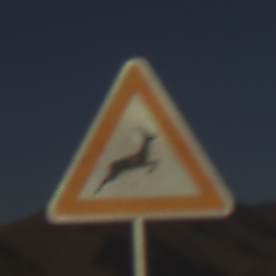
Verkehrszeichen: WildwechselLinks
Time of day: SunriseSunset
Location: Outdoor (Nature)
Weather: Clear
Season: NotSpecified
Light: Natural